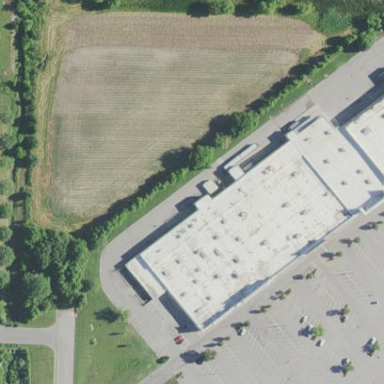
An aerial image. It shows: Retail building.